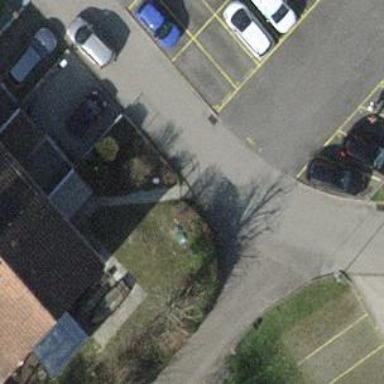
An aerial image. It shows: Road serving as parking aisle.